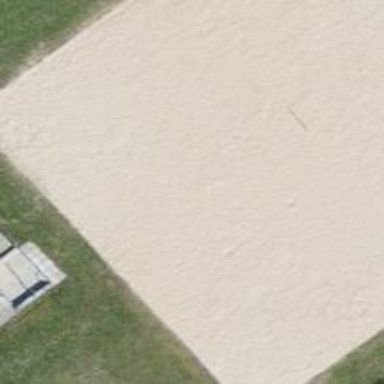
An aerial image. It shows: Sandy pitch for beach volleyball.